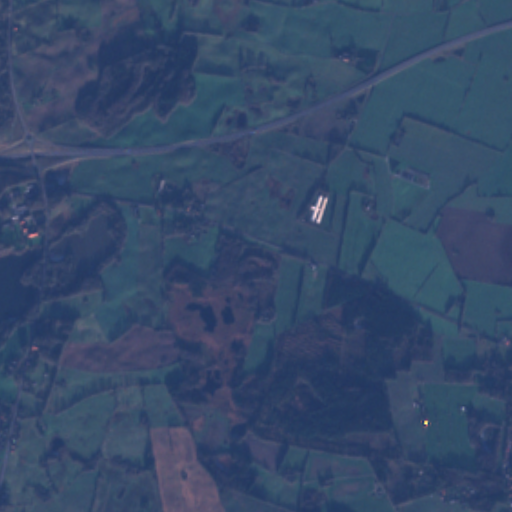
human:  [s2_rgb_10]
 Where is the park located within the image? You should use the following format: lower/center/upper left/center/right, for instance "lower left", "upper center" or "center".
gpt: The park is located in the upper right of the image.
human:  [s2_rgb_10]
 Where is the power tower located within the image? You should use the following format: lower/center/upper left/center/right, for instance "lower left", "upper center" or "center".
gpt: The power tower is located in the upper right of the image.
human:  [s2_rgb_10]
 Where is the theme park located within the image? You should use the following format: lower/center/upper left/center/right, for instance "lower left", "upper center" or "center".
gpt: The theme park is located in the upper right of the image.
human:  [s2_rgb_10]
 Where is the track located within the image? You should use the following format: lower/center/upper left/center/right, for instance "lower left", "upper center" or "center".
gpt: The track is located in the upper right of the image.
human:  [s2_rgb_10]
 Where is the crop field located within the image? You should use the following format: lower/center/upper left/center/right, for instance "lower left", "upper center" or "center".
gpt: There is no crop field in the image.